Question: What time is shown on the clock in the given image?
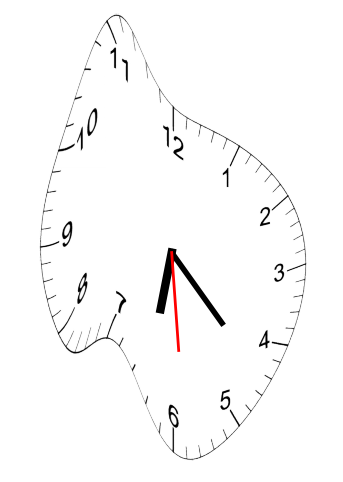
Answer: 06:22:29